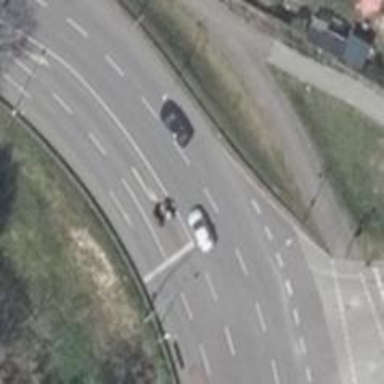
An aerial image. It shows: Road with traffic signals.